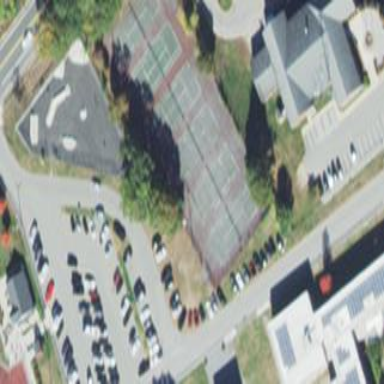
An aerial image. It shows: Tennis court on pitch.